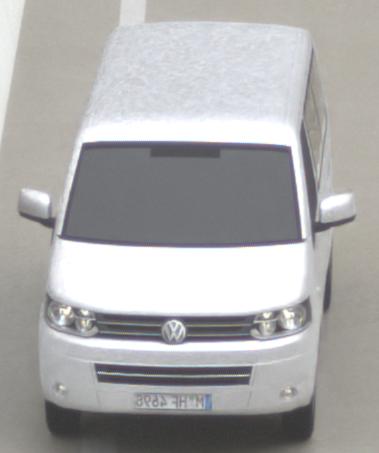
Make: VW Commercial Vehicles (Nutzfahrzeuge)
Model: T5 Multivan 2.0
Detailed model: T5 Multivan
Model produced from: 2009/09
Model produced until: 2013/06
Doors: 4
Color: white
Road condition: wet road
Daytime: morning or afternoon
Contrast: low contrast